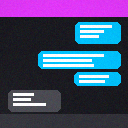
Screen state: on